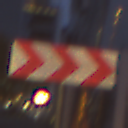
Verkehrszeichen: RichtungstafelnInKurvenGrossLinks
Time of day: Night
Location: Outdoor (Urban)
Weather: PartlyCloudy
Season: NotSpecified
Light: Artificial